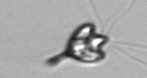
Label: Pyramimonas_longicauda